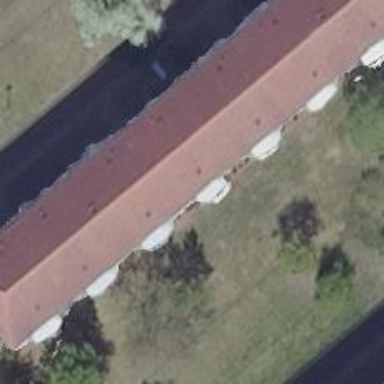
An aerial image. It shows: Building with hipped roof shape.